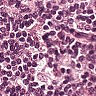
Metastatic tissue present: no